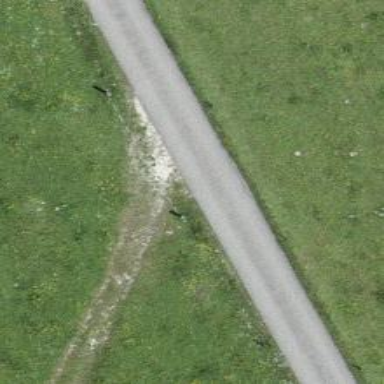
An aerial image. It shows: Unclassified road with concrete surface.